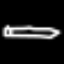
Label: pencil